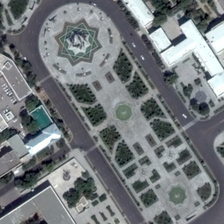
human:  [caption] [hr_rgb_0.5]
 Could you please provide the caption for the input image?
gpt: some buildings and green trees are around a square .

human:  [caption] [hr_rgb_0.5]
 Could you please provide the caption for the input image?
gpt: some buildings and green trees are around a square .

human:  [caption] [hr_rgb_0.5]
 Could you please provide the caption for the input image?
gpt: some buildings and green trees are around a square .

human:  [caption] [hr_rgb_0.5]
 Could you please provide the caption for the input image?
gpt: some buildings and green trees are around a square .

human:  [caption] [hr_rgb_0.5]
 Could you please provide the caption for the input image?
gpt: some buildings and green trees are around a square .